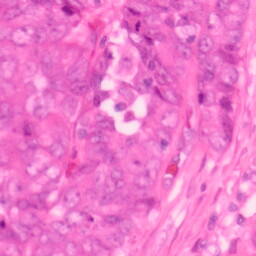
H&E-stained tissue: Colon